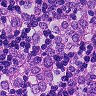
Metastatic tissue present: yes